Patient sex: M
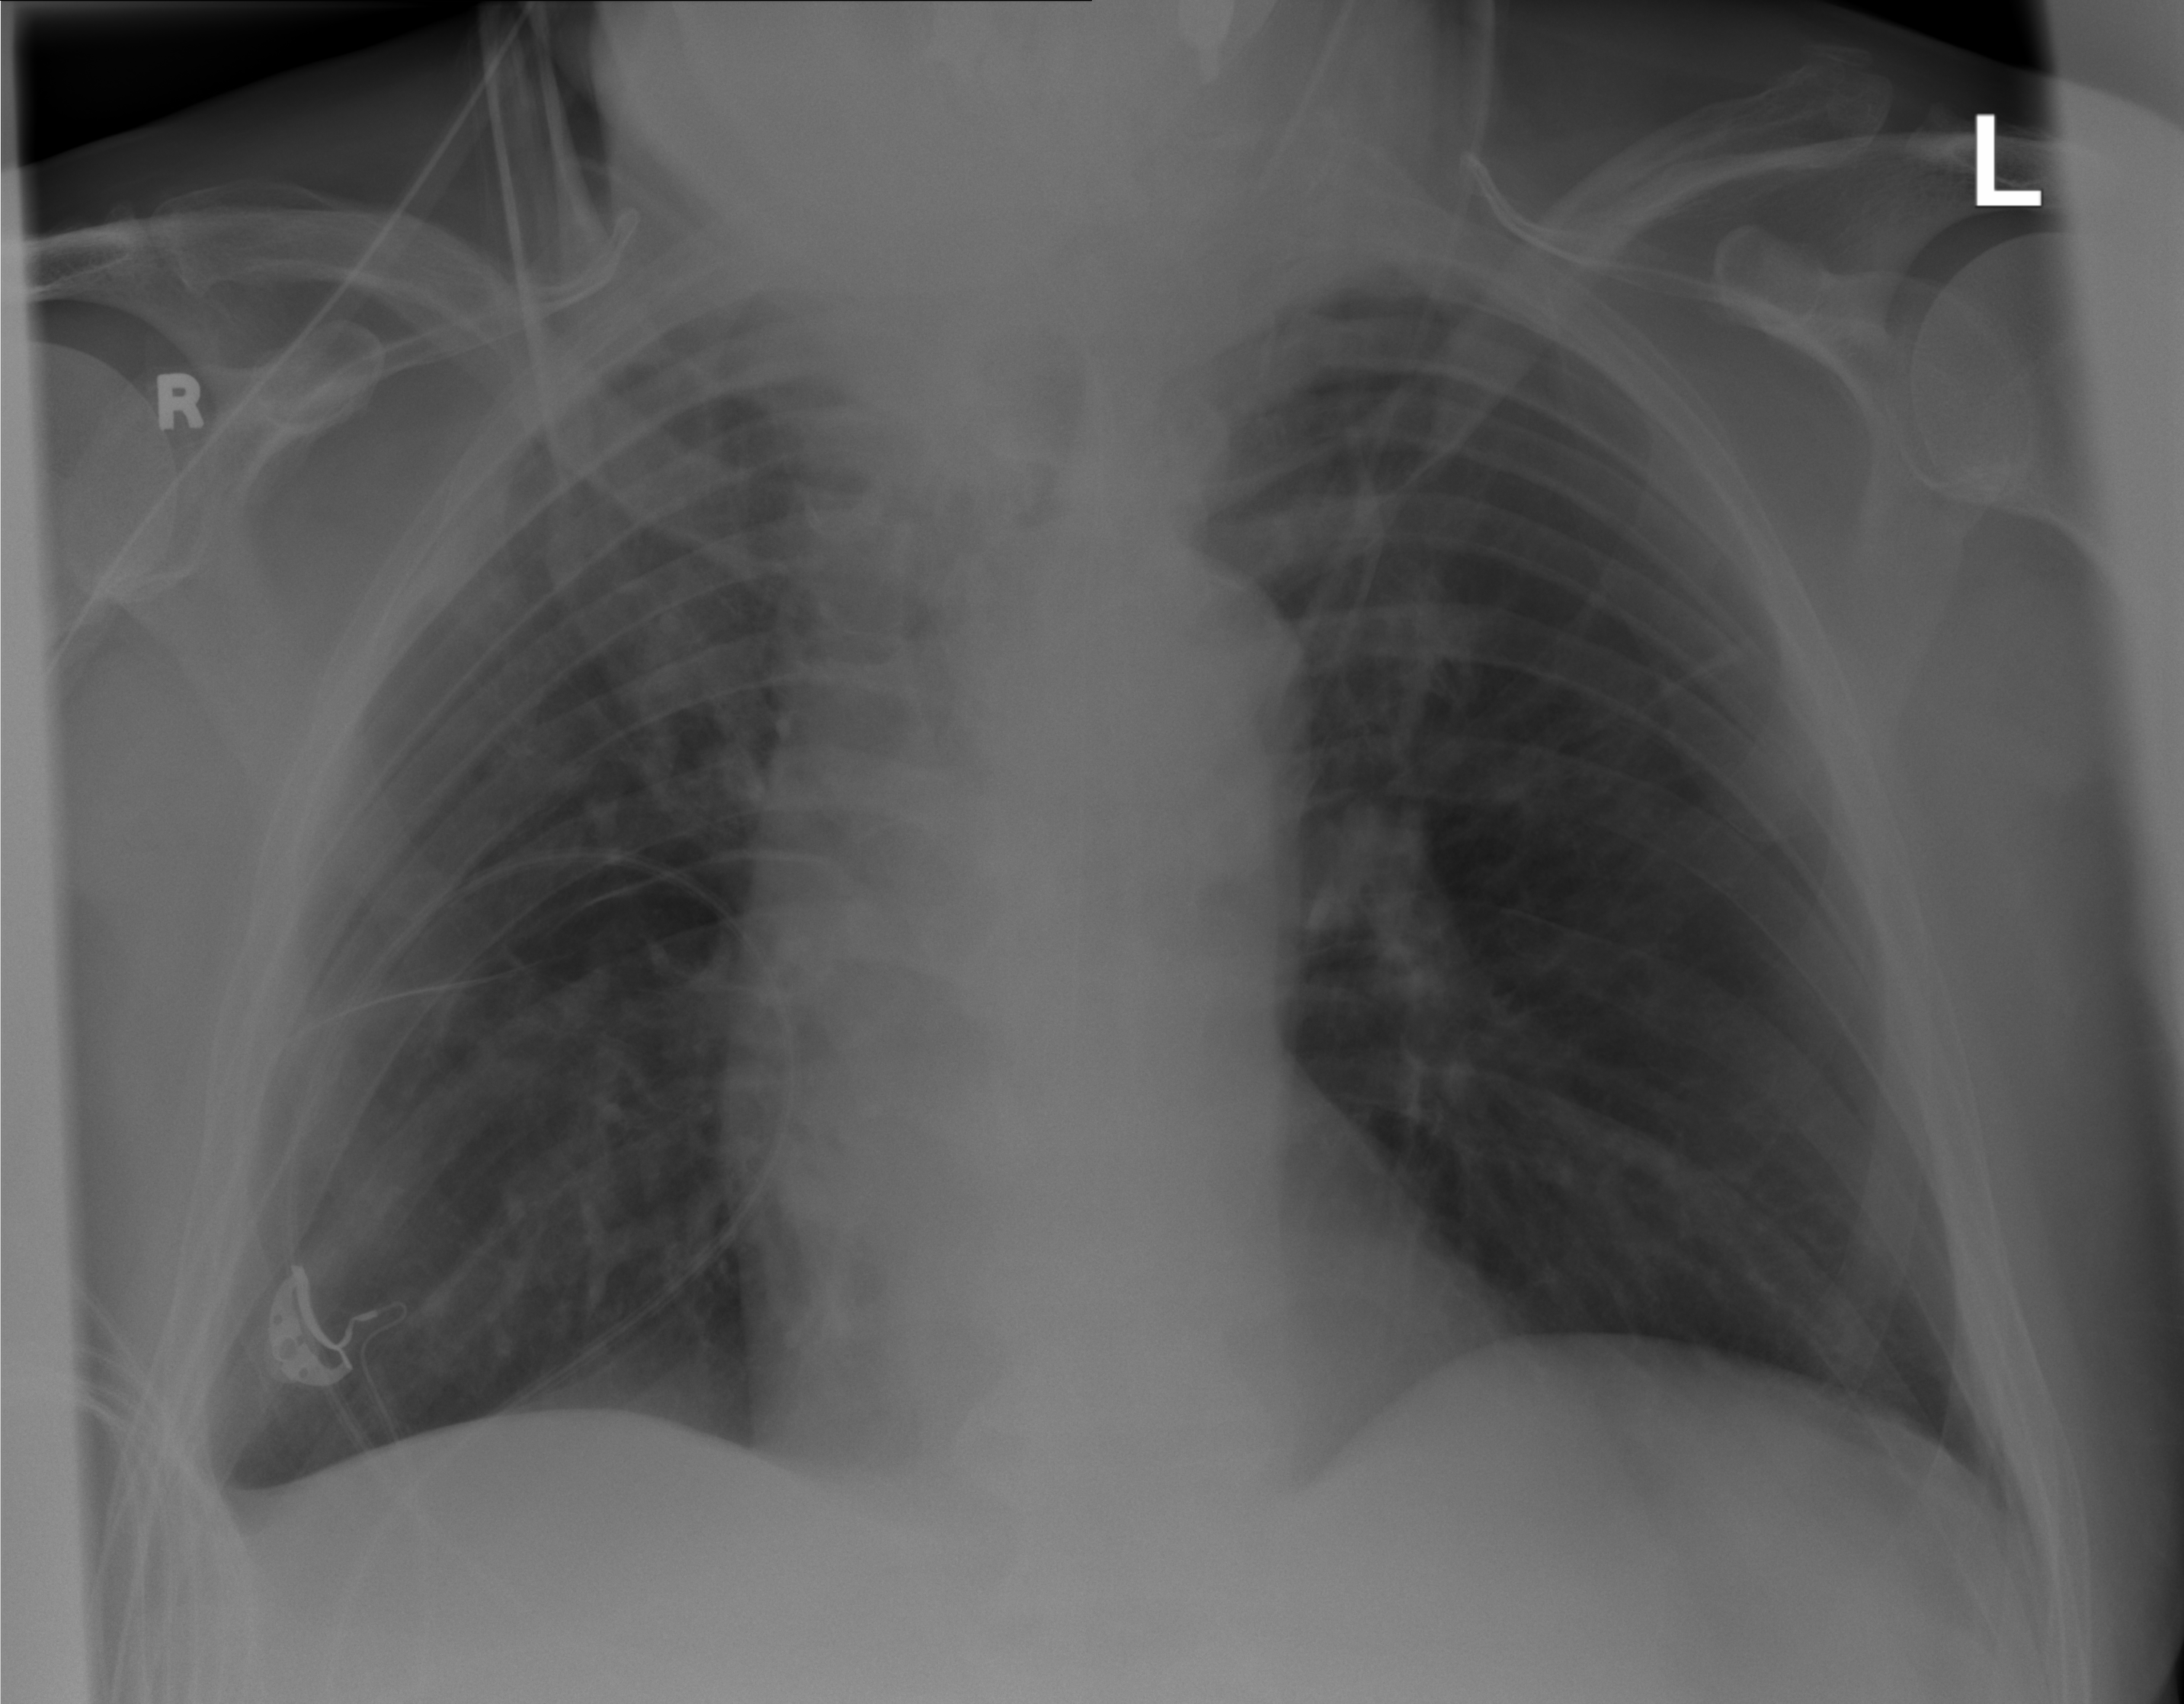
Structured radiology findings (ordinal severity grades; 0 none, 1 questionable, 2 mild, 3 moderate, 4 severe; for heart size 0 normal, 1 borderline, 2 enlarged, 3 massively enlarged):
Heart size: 0
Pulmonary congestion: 2
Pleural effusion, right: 1
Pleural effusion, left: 0
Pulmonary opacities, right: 1
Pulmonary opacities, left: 0
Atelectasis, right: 2
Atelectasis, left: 0